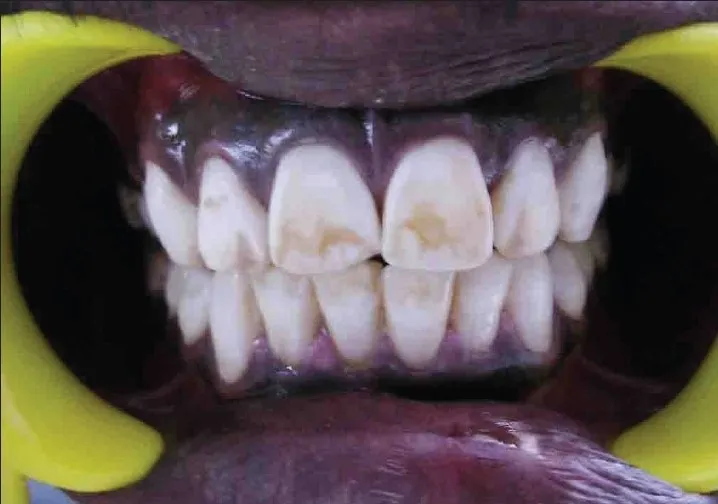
Post operative followed by macro and micro abrasion (case B).
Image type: medical_photograph (other_medical_photograph)